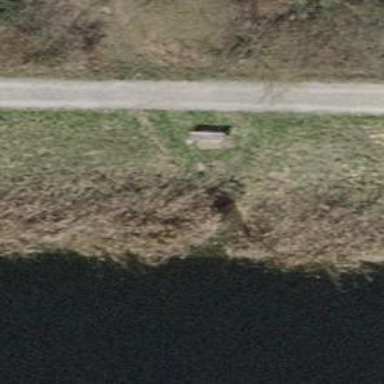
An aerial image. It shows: Brown bench.